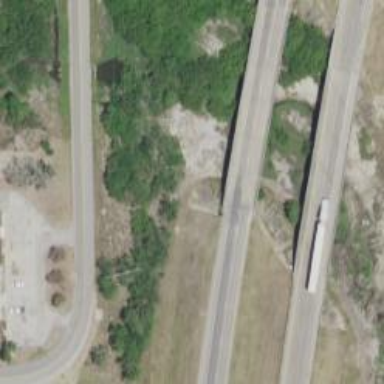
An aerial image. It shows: Expressway bridge.